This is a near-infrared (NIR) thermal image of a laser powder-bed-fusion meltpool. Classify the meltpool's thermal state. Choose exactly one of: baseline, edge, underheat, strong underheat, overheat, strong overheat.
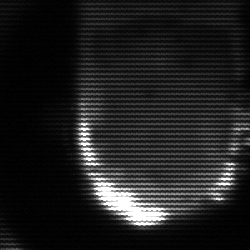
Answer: baseline